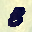
Label: 8